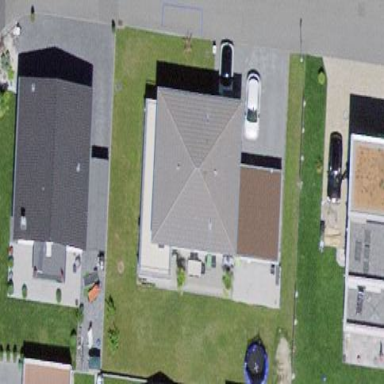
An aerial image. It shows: Building with pyramidal roof shape.